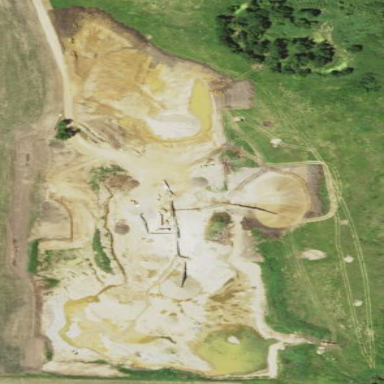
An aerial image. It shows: Quarry with gravel as the main resource.